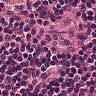
Metastatic tissue present: no